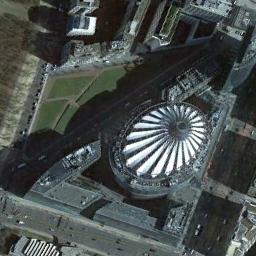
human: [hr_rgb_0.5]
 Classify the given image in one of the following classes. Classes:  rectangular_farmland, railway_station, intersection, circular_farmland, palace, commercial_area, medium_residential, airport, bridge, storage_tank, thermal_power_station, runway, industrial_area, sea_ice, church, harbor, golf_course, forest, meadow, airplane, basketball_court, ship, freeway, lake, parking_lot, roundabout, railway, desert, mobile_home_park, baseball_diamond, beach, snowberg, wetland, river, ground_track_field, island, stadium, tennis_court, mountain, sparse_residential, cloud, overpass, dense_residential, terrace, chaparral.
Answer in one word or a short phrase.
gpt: church